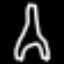
Label: The Eiffel Tower